Question: I need a page to be aligned in the following way,

My Left Navigation contains all the links. On the right div there is a top div which will have a constant height. Contents page will display the contents when clicked on a left navigation link. This content page should occupy the remaining height.
Following code is what I have tried.
css:
'''
body, html {
height: 100%;
widht: 100%;
padding: 0;
margin: 0;
}
.leftMenu {
float: left;
width: 20%;
height: 100%;
background: gray;
position: absolute;
}
.rightMenu {
width: 80%;
height: 100%;
}
.row1 {
height: 10%;
background: red;
}
.row2 {
height: 90%;
background: green;
}
'''
JSP page:
'''
<body>
<div id="mainDiv">
<div id="leftDiv" class="leftMenu">
<ul>
<li id="page1"> Page - 1 </li>
<li id="page2"> Page - 2 </li>
<li id="page3"> Page - 3 </li>
</ul>
</div>
<div id="contentDiv" class="rightMenu">
<div id="topDiv" class="row1">
<label>Servlet and Jsp Examples</label> <br>
</div>
<div id="ContentDiv" class="row2">
<label>Content 1</label> <br>
<label>Content 2</label> <br>
<label>Content 3</label> <br>
<label>Content 4</label> <br>
</div>
</div>
</div>
</body>
'''
Problem is that my right div coming below the left div and the contents div is not occupying the remaining space at bottom.
Please look at <URL> also.
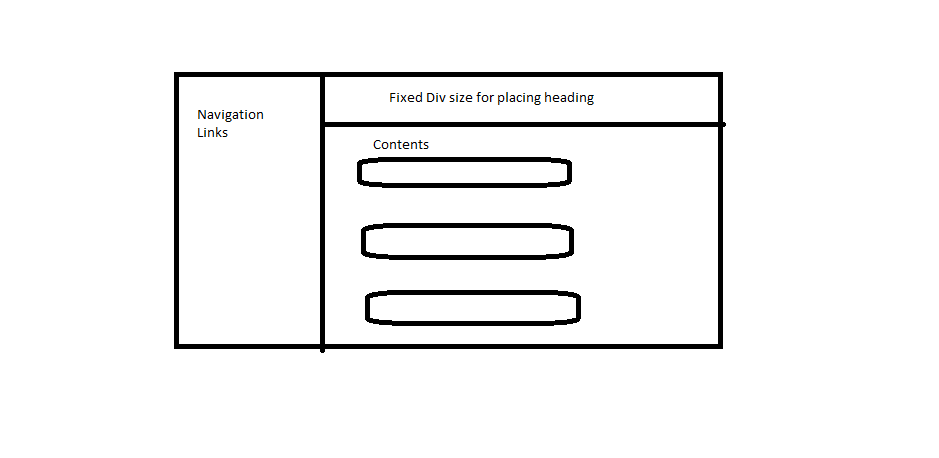
Answer: Is this what you're looking for?
'''
#mainDiv { height: 100%; }
.leftMenu {
width: 20%;
height: 100%;
background: gray;
position: fixed; /* <-- fix the left panel to prevent from scrolling */
}
.rightMenu {
height: 100%;
margin-left: 20%; /* <-- pull out the right panel from under the left one */
}
.row1 {
min-height: 10%; /* <-- fix the height issue when content grows */
background: red;
}
.row2 {
min-height: 90%; /* <-- fix the background-color issue when content grows */
background: green;
}
'''
<URL>